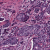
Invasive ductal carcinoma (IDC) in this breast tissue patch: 1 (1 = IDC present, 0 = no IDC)